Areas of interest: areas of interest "Commercial service"
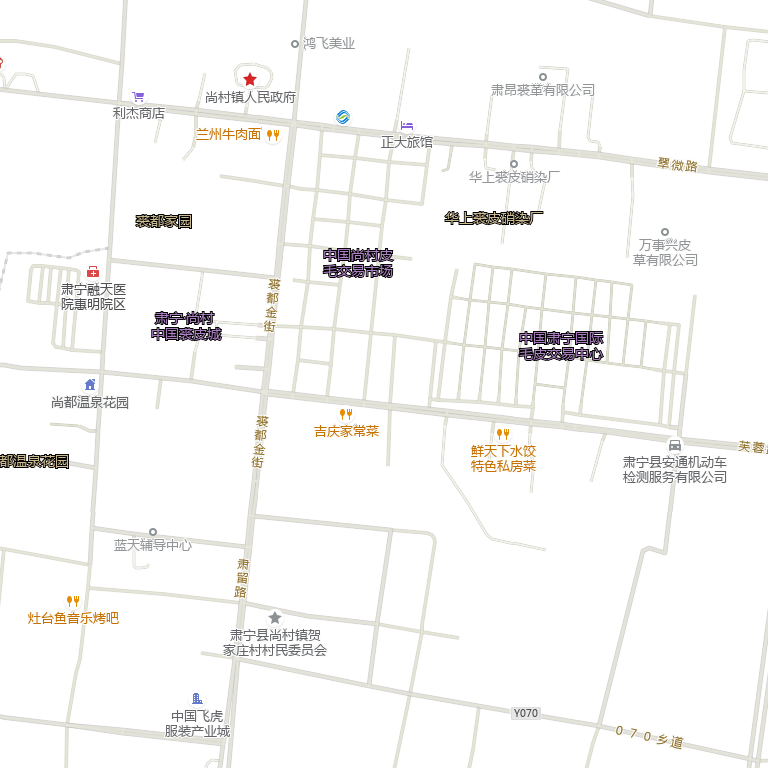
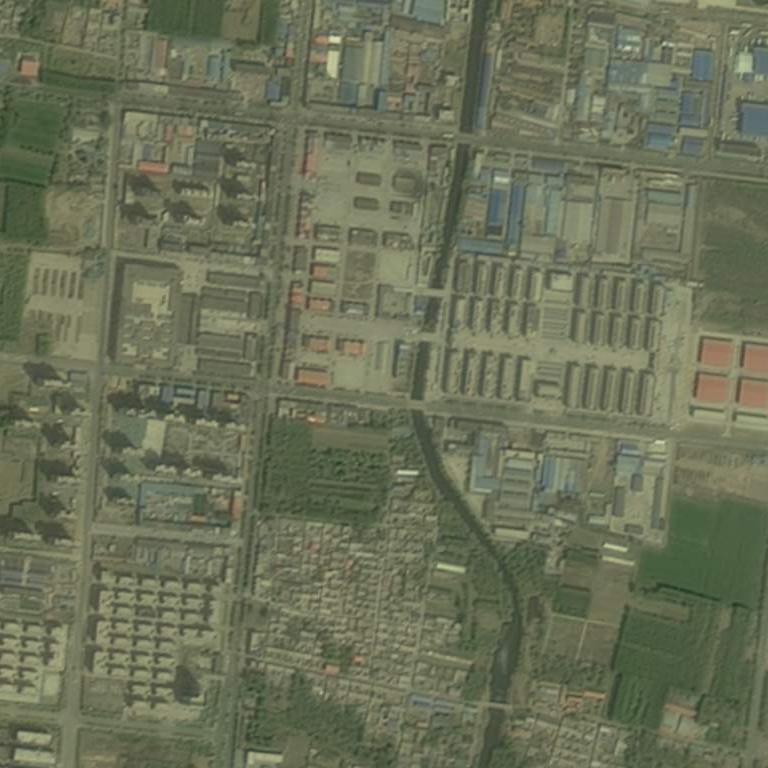